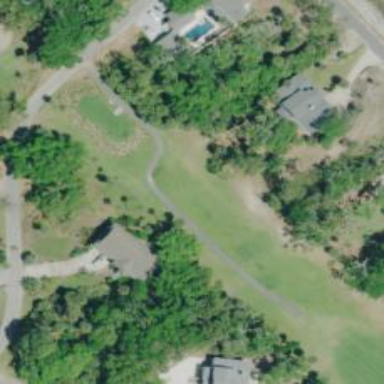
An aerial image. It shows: Path designated for golf carts.